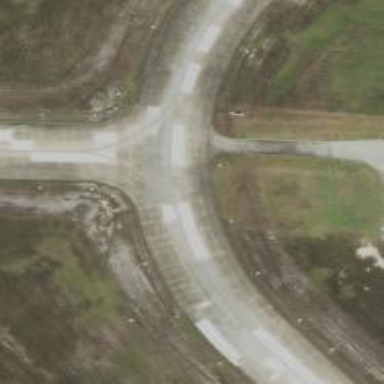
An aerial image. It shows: View of taxiway at the airport.